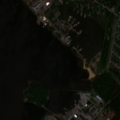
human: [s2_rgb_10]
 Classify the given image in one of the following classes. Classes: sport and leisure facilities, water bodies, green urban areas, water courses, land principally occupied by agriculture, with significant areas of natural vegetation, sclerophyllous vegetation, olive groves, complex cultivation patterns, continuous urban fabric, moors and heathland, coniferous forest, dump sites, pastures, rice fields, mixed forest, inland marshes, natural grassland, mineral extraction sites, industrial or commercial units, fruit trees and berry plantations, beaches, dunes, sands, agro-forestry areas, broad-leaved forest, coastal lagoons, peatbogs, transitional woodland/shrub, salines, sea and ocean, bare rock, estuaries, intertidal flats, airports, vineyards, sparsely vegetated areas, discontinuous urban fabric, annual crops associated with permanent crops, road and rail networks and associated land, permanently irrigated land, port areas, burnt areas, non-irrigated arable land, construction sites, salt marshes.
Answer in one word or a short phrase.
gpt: discontinuous urban fabric, industrial or commercial units, port areas, transitional woodland/shrub, sea and ocean